Field crop: maize
Growth stage: 1
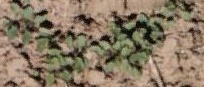
Species: convolvulus